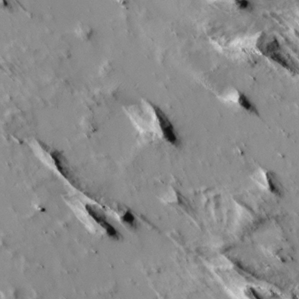
Label: non_frost